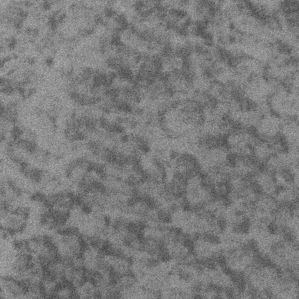
Label: frost